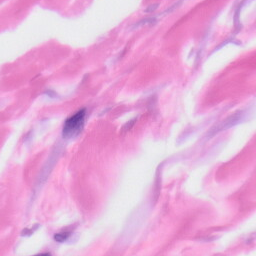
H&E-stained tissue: Skin